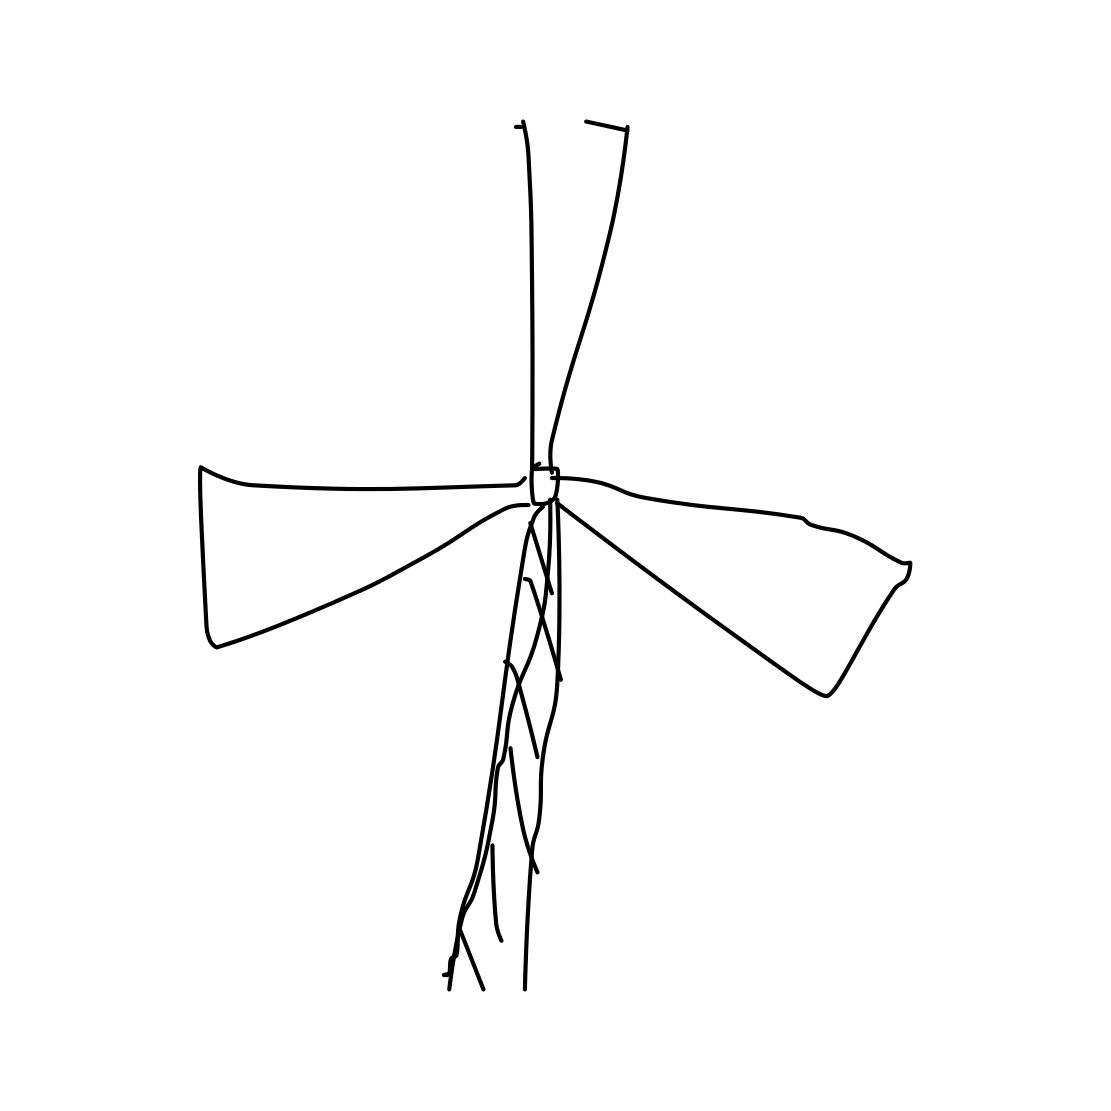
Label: windmill